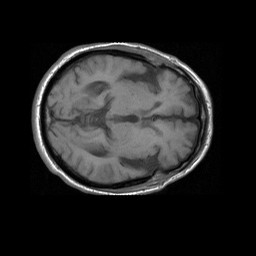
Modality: T1w
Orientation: axial
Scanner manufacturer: siemens
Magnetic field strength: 1.5 T
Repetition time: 0.58 s
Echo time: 0.012 s